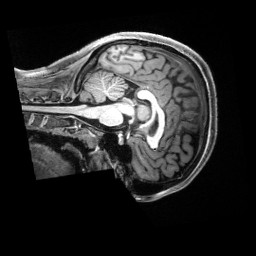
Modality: T1w
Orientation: sagittal
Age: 18
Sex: female
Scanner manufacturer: siemens
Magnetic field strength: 3 T
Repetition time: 2.5 s
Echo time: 0.00222 s